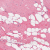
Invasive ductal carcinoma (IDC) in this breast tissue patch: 0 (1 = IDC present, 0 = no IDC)